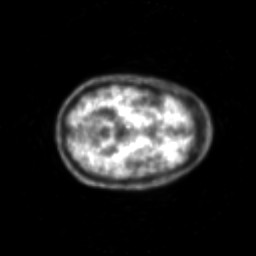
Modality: PET
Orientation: axial
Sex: male
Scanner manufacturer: siemens